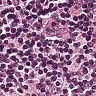
Metastatic tissue present: no